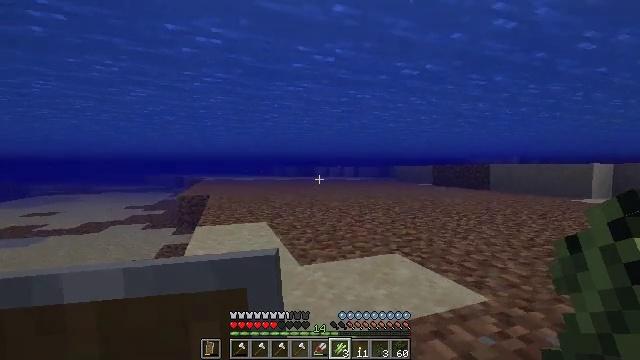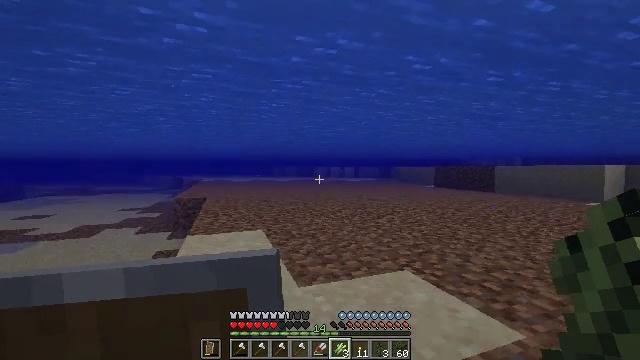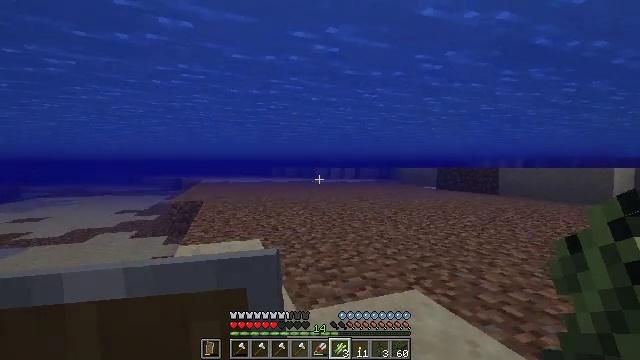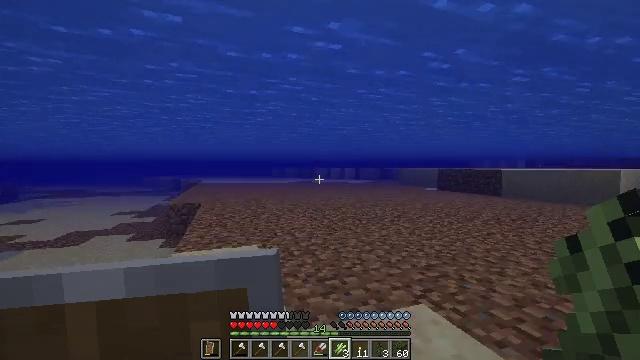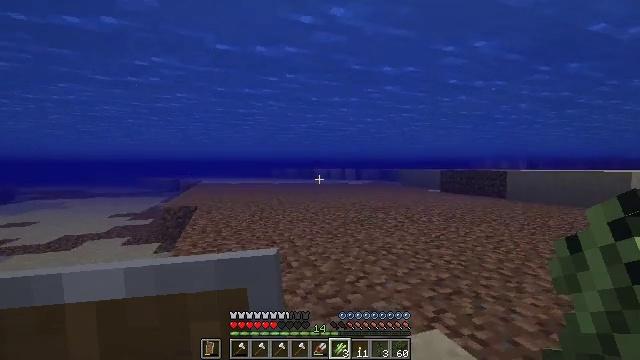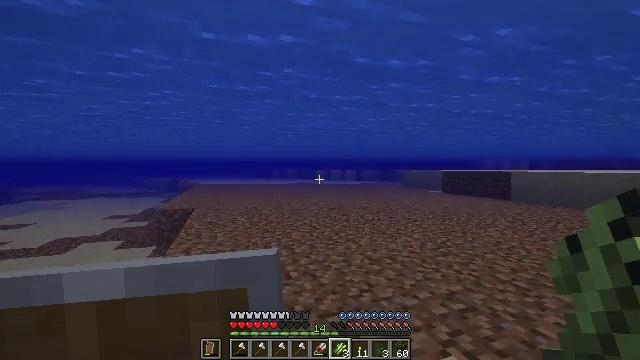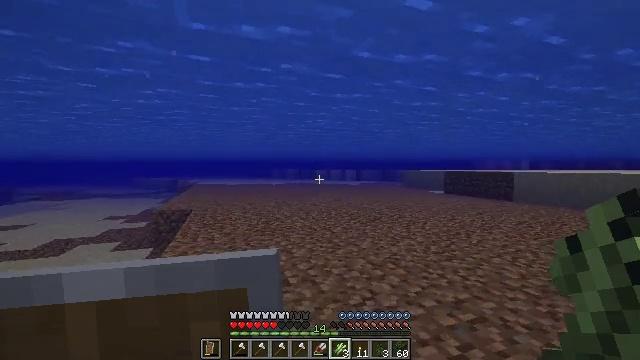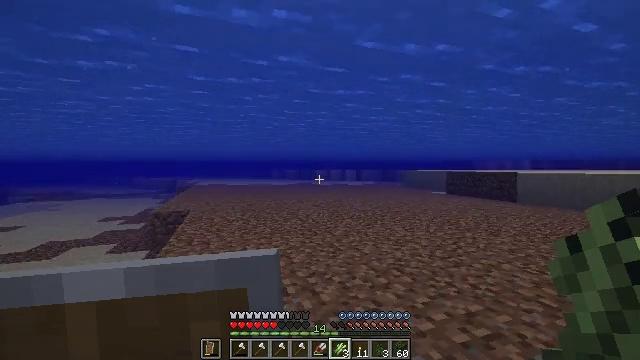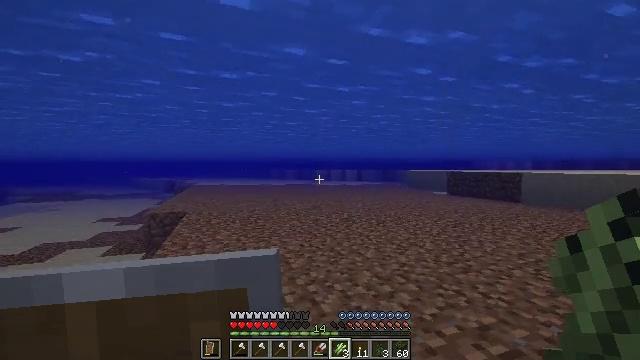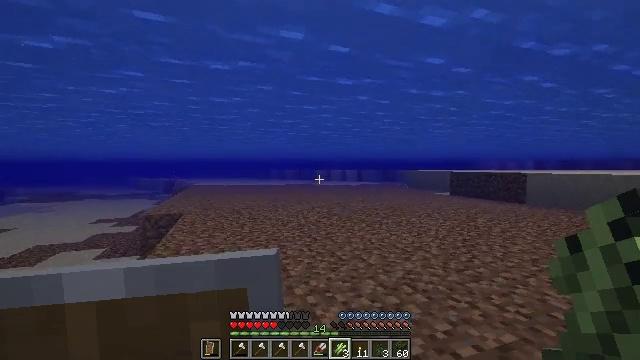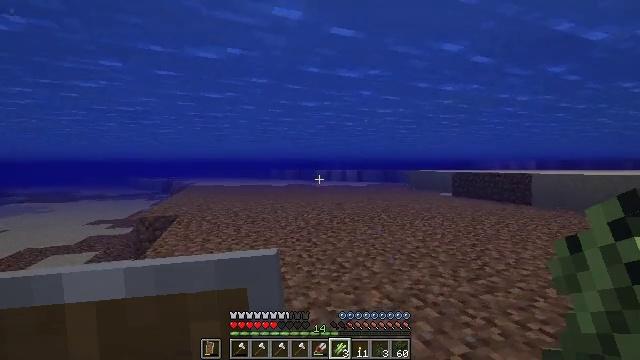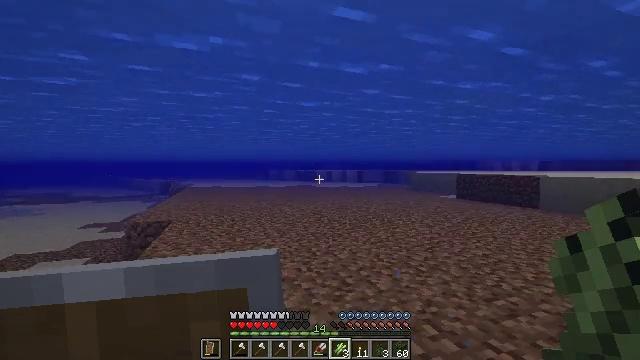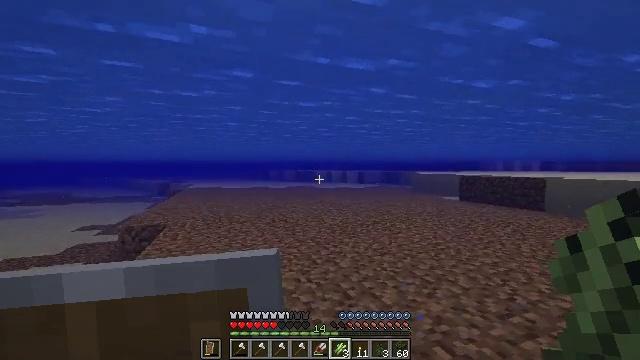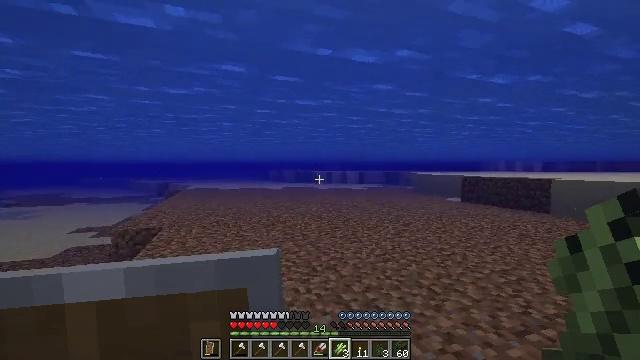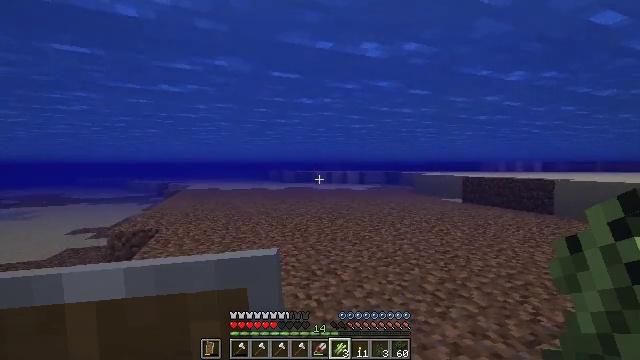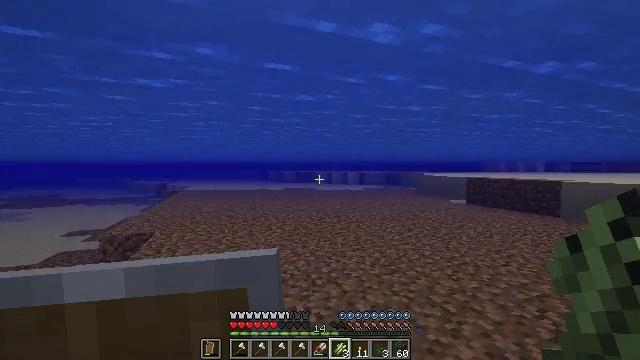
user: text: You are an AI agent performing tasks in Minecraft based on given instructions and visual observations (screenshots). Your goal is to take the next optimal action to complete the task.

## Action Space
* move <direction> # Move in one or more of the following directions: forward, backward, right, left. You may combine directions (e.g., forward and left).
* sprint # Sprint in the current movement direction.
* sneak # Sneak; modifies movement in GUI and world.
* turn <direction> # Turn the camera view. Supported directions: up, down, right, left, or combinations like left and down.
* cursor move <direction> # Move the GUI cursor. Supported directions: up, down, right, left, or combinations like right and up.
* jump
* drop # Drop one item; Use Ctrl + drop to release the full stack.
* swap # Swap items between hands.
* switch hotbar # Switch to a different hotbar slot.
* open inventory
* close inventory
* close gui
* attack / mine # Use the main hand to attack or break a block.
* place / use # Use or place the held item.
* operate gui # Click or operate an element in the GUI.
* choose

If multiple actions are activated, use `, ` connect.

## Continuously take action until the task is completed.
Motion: motion action
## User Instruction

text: Kill the salmon.
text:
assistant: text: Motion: move forward, sprint, jump
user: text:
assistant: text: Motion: move forward, sprint, jump
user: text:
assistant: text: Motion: move forward, sprint
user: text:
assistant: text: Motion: move forward, sprint
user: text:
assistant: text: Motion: move forward, sprint
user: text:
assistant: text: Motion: move forward, sprint
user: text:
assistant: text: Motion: move forward, sprint
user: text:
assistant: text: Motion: move forward, sprint
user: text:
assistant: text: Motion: move forward, sprint
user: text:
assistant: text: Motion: move forward, sprint, jump
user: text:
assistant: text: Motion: move forward, sprint, jump
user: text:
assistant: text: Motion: move forward, sprint
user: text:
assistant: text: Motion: move forward, sprint
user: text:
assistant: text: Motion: move forward, sprint
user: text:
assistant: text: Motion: move forward, sprint, jump
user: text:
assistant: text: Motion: move forward, sprint, jump
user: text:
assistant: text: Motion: move forward, sprint, jump
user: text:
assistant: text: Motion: move forward, sprint, jump
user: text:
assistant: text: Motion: move forward, sprint
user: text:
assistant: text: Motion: move forward, sprint
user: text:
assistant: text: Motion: move forward, sprint
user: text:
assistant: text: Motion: move forward, sprint
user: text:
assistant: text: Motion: move forward, sprint
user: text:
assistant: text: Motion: move forward, sprint
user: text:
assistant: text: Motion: move forward, sprint
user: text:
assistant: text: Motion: move forward, sprint, jump
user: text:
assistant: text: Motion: move forward, sprint, jump
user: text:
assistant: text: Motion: move forward, sprint
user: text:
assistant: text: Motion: move forward, sprint
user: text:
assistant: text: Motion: move forward, sprint